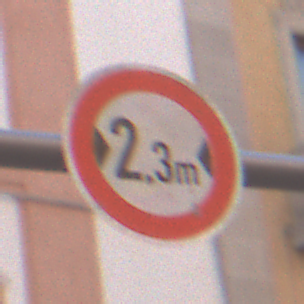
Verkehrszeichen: TatsaechlicheBreite2Komma3
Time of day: MorningAfternoon
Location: Outdoor (Urban)
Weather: PartlyCloudy
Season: NotSpecified
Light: Natural